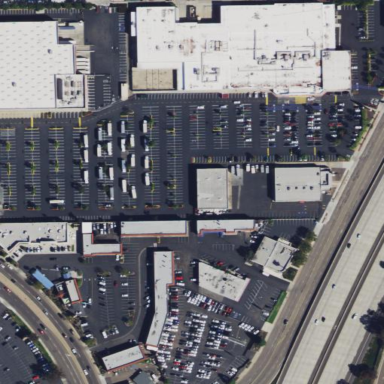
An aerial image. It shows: Retail area.